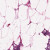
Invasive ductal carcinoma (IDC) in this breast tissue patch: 0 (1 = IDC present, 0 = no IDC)